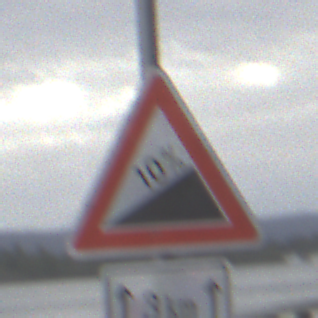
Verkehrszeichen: Steigung10
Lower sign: LaengeEinerStrecke2
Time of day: Midday
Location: Outdoor (Suburban)
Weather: Overcast
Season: NotSpecified
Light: Natural